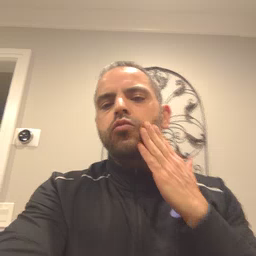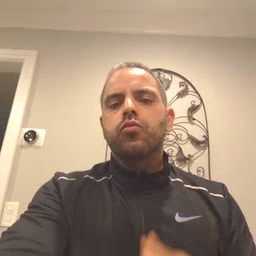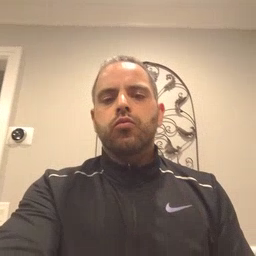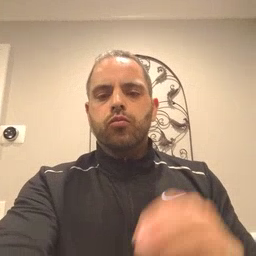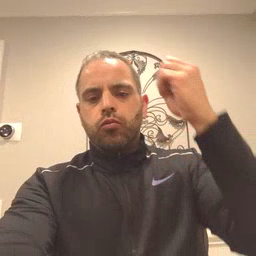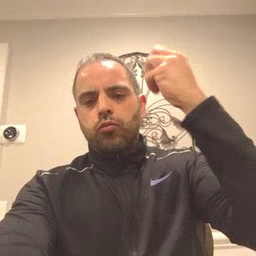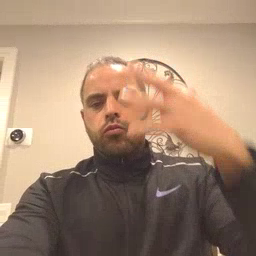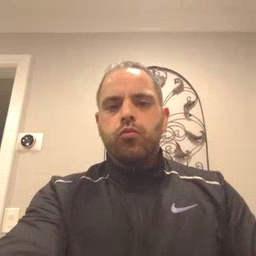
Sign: shower